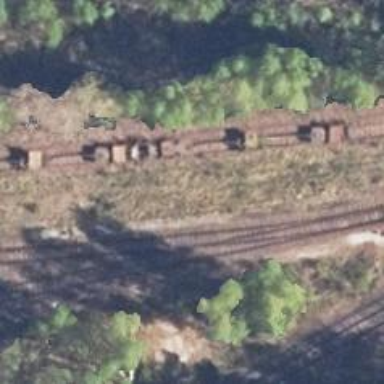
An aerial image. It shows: Railway switch.